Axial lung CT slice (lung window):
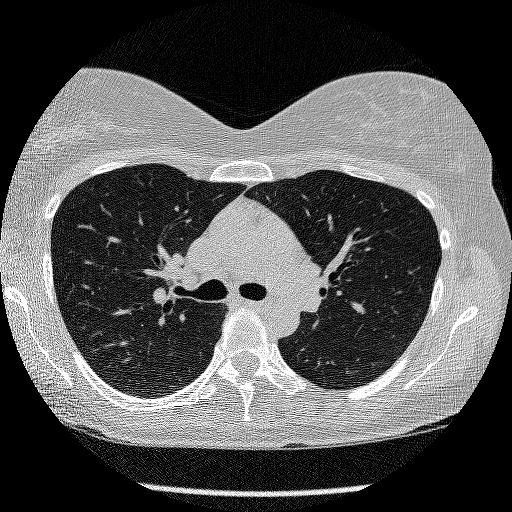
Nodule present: no